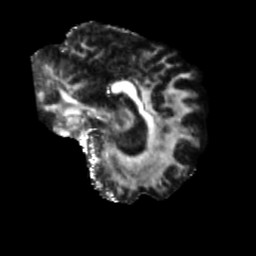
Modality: FA
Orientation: sagittal
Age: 71
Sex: female
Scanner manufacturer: siemens
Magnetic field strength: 3 T
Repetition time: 5.25 s
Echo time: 0.08 s